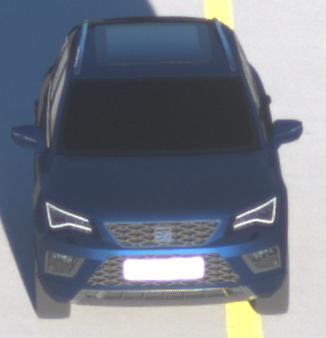
Make: SEAT
Model: Ateca 1.0 TSI Ecomotive
Detailed model: Ateca (5FP)
Model produced from: 2016/08
Model produced until: 2018/08
Doors: 5
Color: blue
Road condition: dry road
Daytime: sunrise or sunset
Contrast: high contrast